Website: slack
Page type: payment
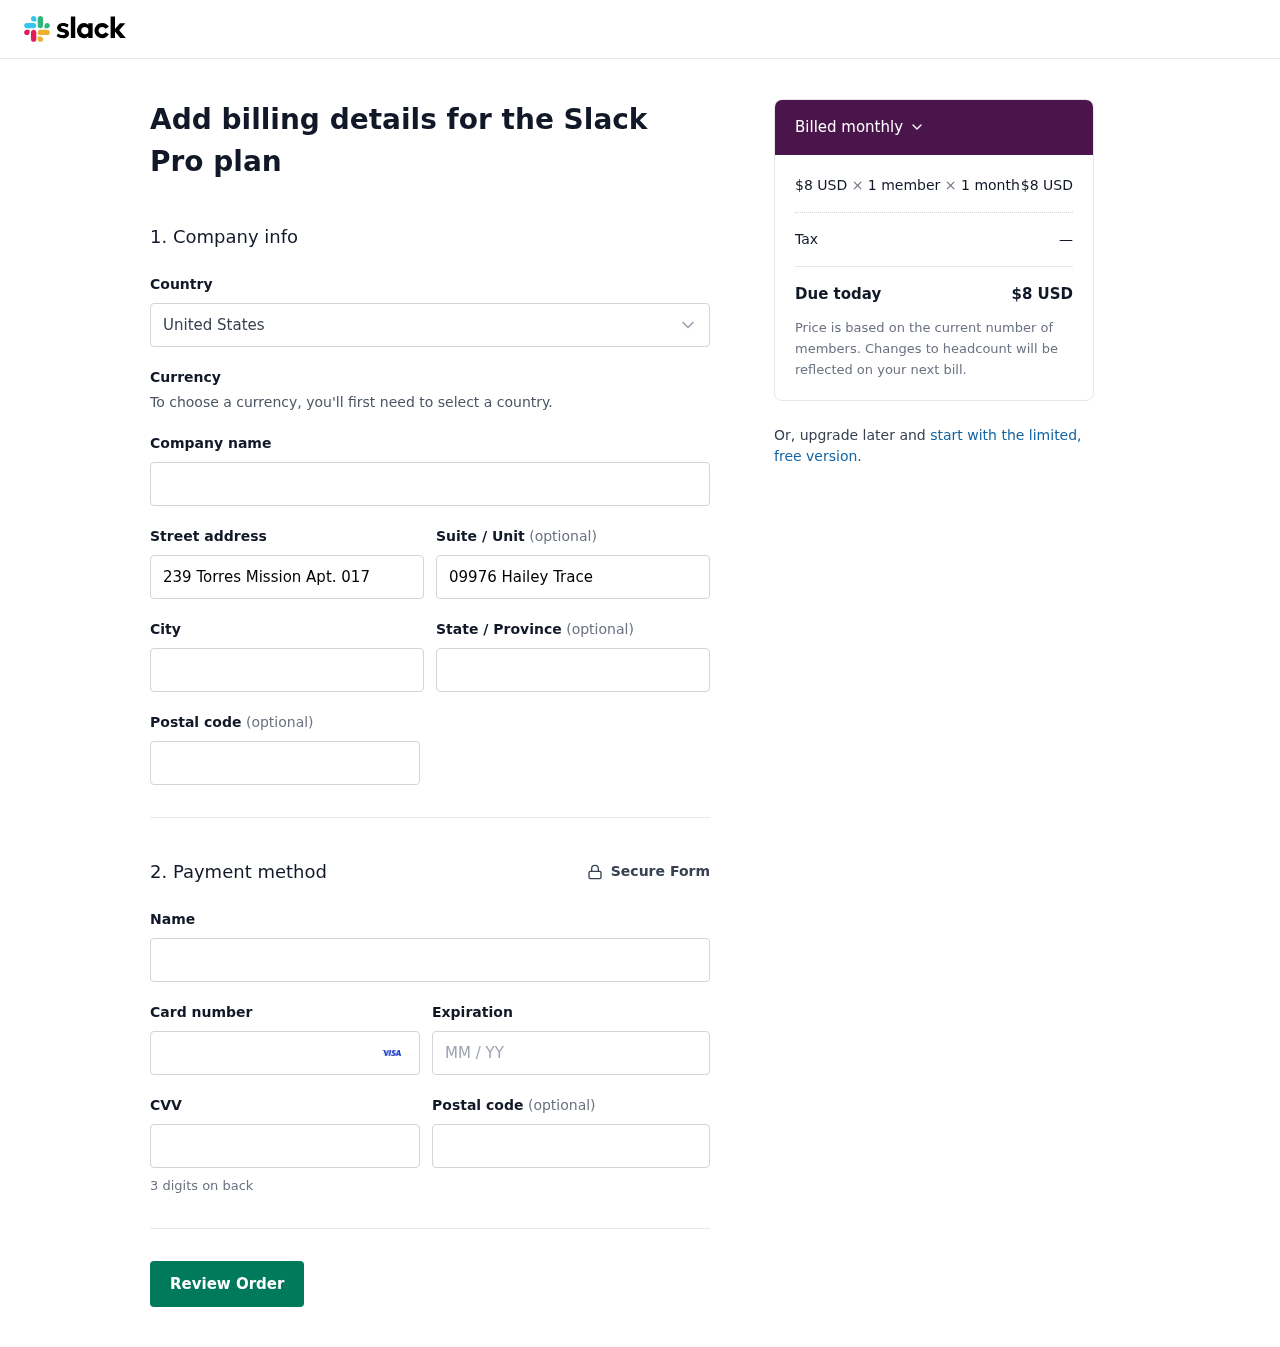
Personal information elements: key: PII_COUNTRY
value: United States
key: PII_STREET
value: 239 Torres Mission Apt. 017
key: PII_STREET2
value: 09976 Hailey Trace Apt. 035
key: PII_CITY
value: Tammyfurt
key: PII_STATE
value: South Carolina
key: PII_POSTCODE
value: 81607
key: PII_FULLNAME
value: Steven Garcia
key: PII_CARD_NUMBER
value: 4257 4693 1731 9134
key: PII_CARD_EXPIRY
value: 06/28
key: PII_CARD_CVV
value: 262
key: PII_POSTCODE2
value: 70778
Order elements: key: ORDER_PRICE_PER_MEMBER
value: $8 USD
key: ORDER_NUM_MEMBERS
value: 1 member
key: ORDER_NUM_MONTHS
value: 1 month
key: ORDER_SUBTOTAL
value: $8 USD
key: ORDER_TAX
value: —
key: ORDER_TOTAL
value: $8 USD